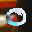
Label: 0